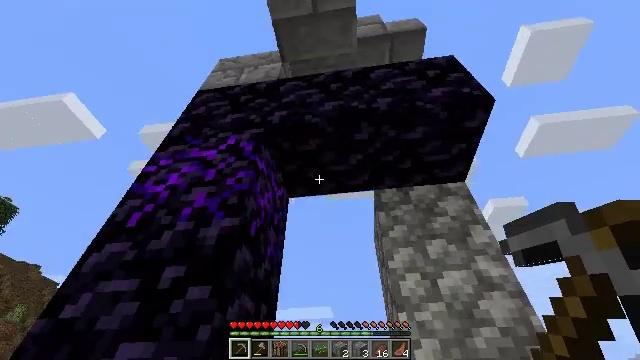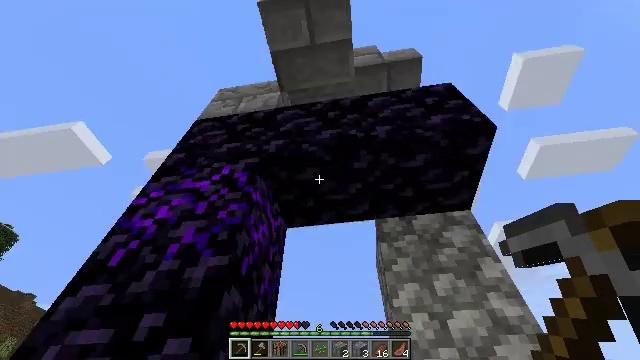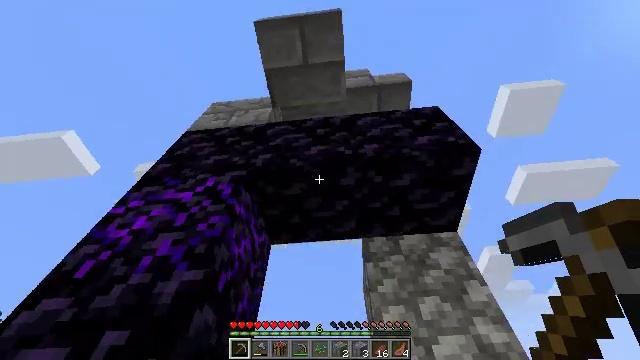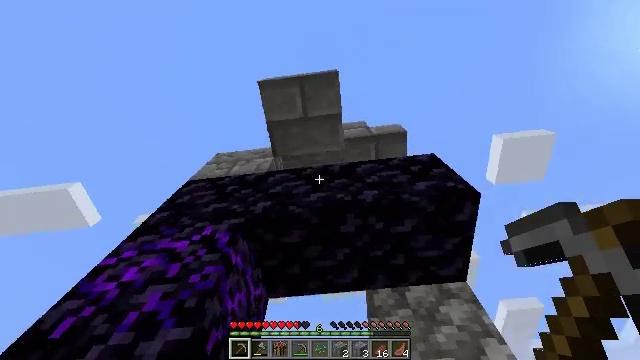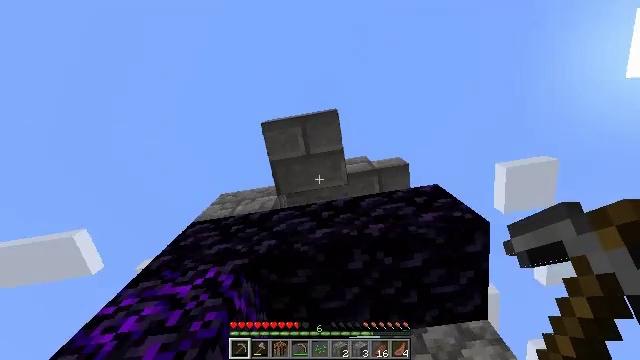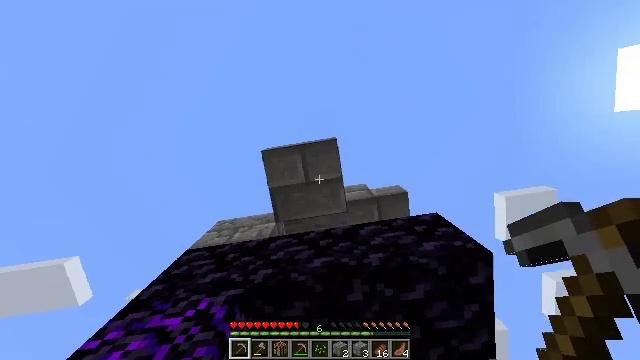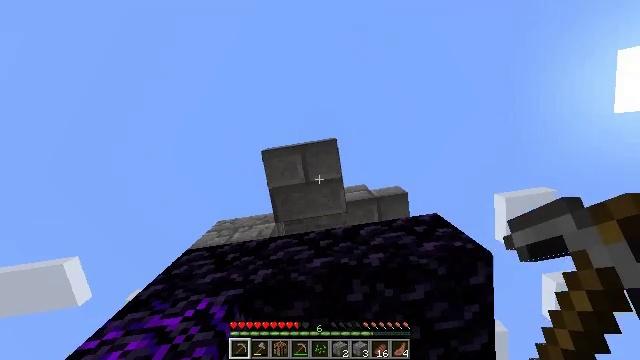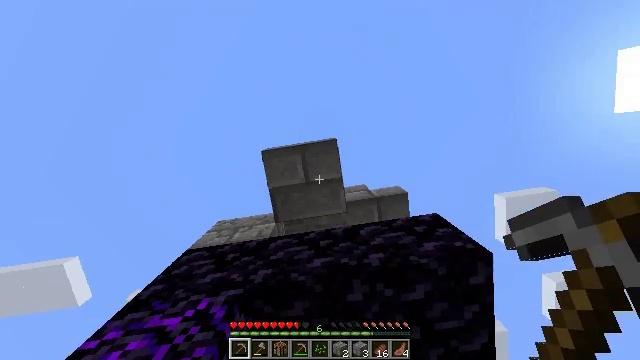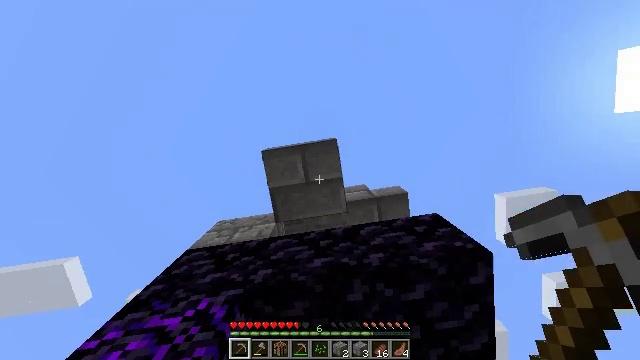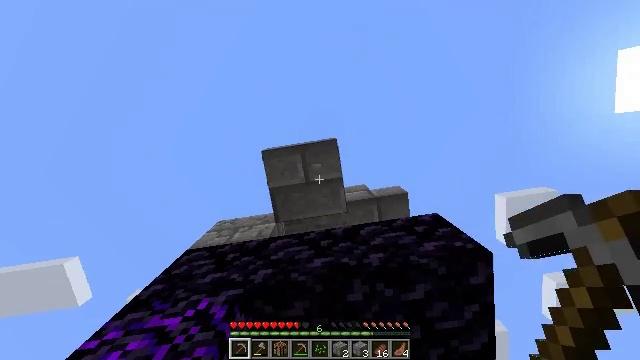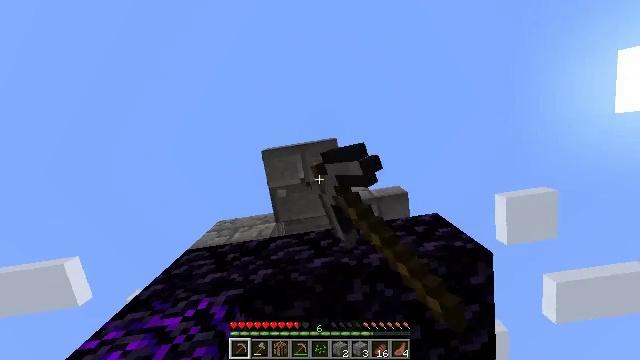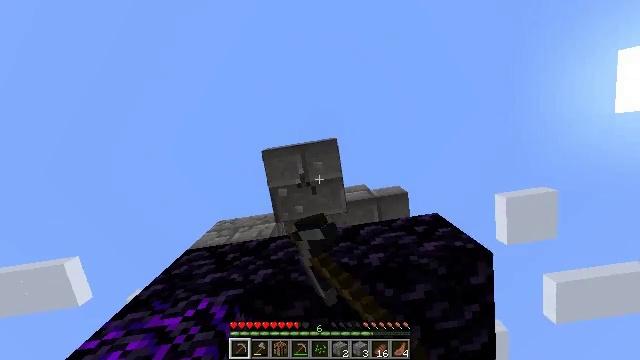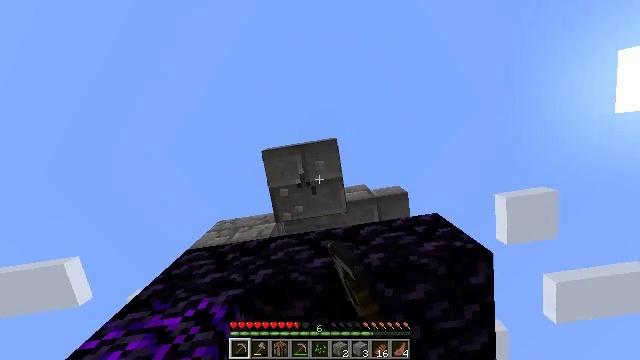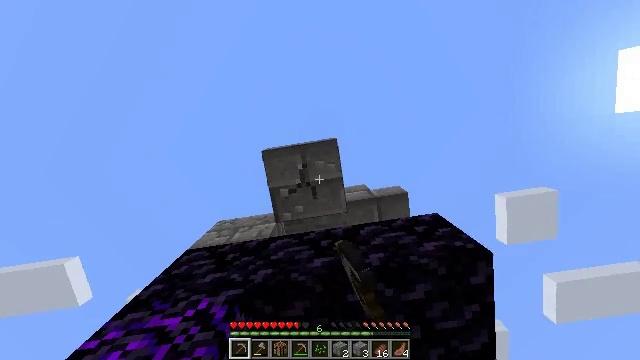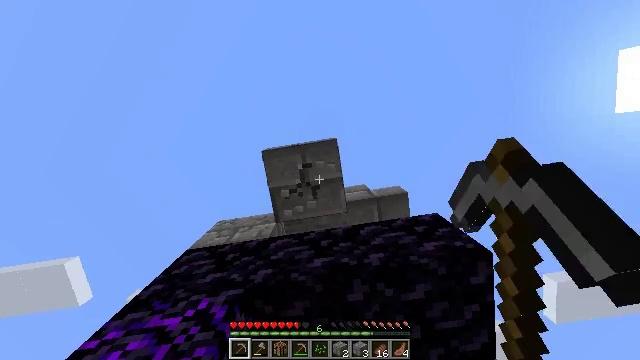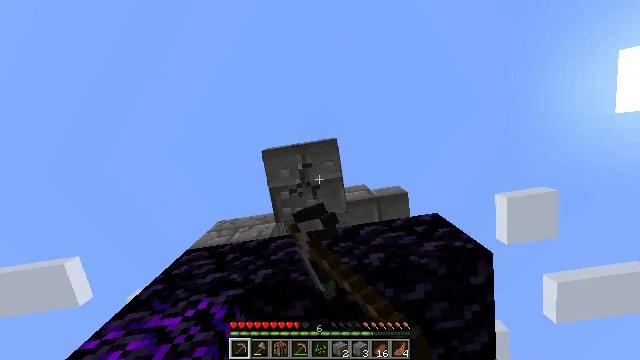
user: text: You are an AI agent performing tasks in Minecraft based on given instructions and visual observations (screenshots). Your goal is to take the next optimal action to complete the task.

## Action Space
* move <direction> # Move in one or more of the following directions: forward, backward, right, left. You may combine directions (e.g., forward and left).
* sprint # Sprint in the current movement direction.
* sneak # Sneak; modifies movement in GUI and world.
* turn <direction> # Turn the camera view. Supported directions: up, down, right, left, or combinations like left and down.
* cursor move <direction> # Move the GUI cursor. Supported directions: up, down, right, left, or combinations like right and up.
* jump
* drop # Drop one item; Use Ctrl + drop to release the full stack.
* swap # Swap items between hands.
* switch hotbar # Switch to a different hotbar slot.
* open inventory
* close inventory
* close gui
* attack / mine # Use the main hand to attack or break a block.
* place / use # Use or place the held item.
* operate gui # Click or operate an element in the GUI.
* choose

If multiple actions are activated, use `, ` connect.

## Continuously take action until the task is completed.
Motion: motion action
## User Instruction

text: Mine stone brick slab from the floor.
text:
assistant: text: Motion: turn up
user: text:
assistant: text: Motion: turn right and up
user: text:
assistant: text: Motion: turn up
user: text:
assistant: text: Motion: turn left and up
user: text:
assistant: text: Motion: turn up
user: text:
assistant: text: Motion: no_op
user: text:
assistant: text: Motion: no_op
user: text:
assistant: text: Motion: no_op
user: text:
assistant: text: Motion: attack / mine
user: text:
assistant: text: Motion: attack / mine
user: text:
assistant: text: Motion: attack / mine
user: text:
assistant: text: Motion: attack / mine
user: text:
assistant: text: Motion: attack / mine
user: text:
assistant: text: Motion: attack / mine
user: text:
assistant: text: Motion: attack / mine
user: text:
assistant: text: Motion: attack / mine
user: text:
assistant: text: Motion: attack / mine
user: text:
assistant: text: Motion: attack / mine
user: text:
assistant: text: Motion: attack / mine
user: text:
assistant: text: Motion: attack / mine
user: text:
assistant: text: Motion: attack / mine
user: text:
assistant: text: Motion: attack / mine
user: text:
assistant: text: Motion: attack / mine
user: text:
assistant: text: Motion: attack / mine
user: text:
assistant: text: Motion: attack / mine
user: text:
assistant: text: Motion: attack / mine
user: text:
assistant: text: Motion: attack / mine
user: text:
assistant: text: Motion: attack / mine